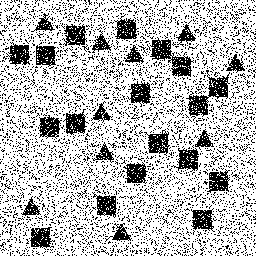
Squares: 18
Triangles: 10
Stars: 0
Total shapes: 28